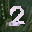
Label: 2